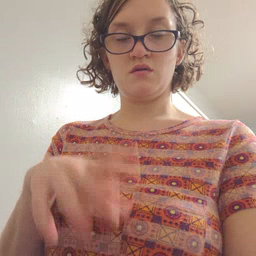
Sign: can